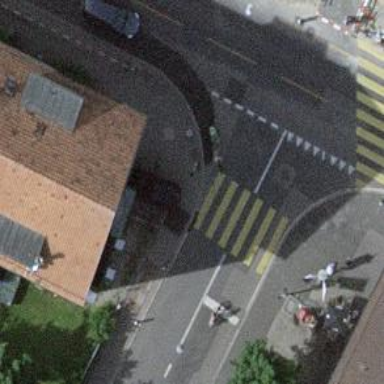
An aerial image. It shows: Crossing with traffic signals.